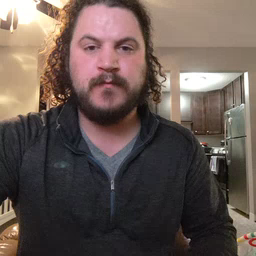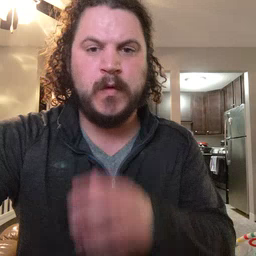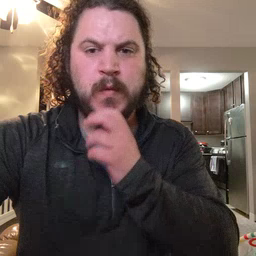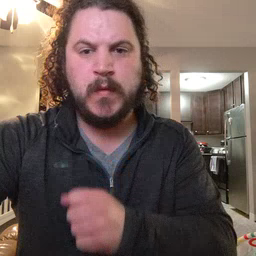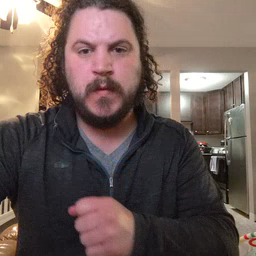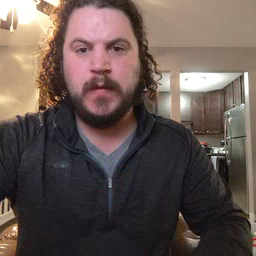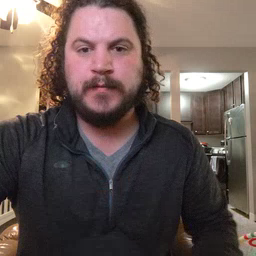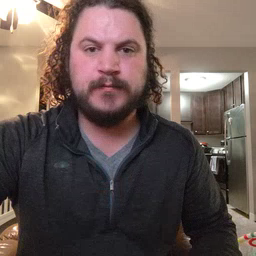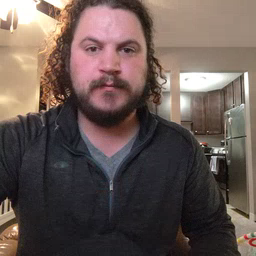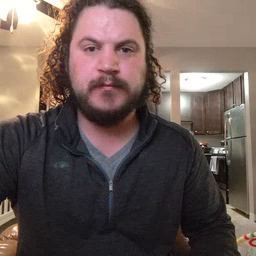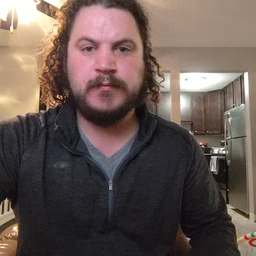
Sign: old